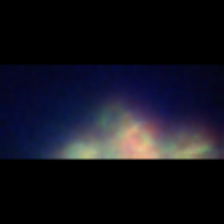
Taxon: Unknown_detritus
Group: Unknown